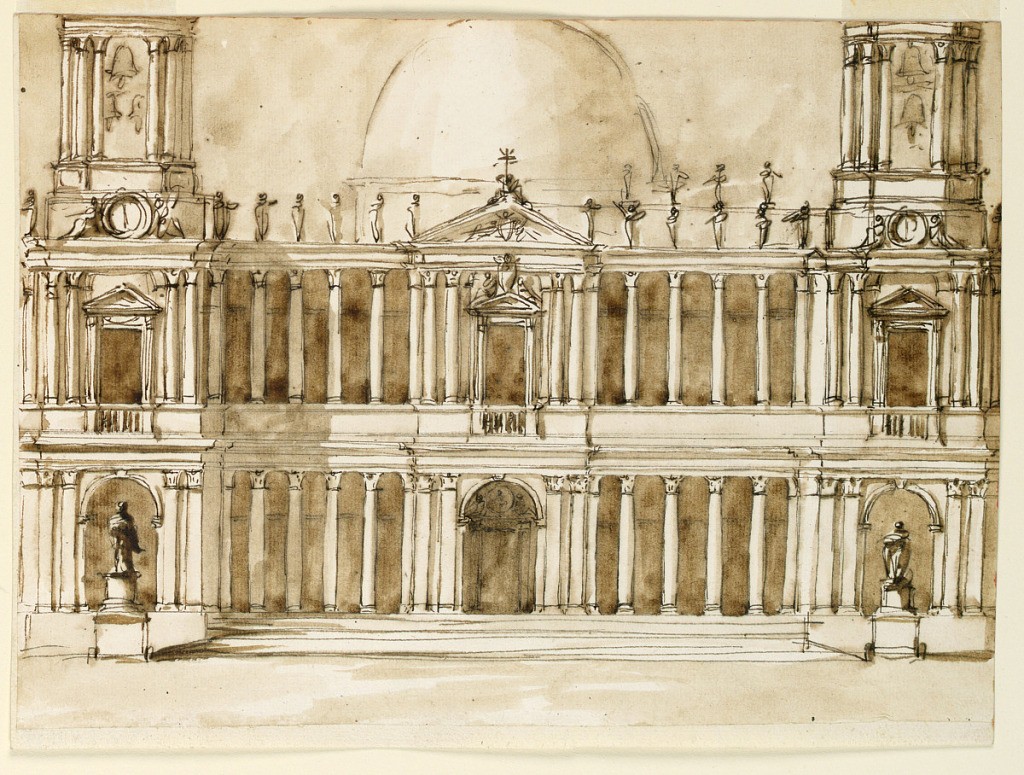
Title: Elevation of a church
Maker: Giuseppe Barberi, Italian, 1746–1809
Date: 18th century
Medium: Pen and brown ink, brush and brown wash, red ink on off-whtie laid paper, lined
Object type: Drawing
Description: A large two-storey colonnaded building, or palace, with dome; towers on both sides; on ground floor there are statues in niches.